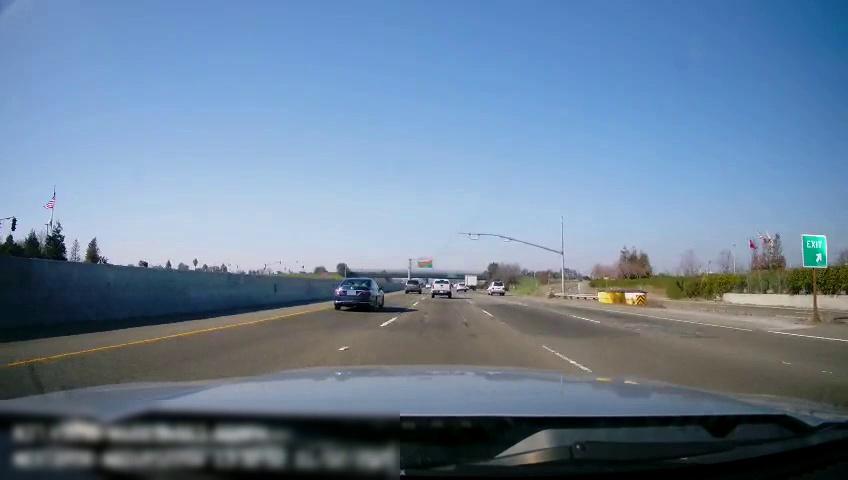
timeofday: Day
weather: Sunny
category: Drivable Space
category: Drivable Space
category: Vehicles | Car
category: Vehicles | SUV
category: Vehicles | Truck
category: Vehicles | SUV
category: Vehicles | Other LV
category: Vehicles | SUV
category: Lanes | Alternate Lane
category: Lanes | Current Lane
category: Lanes | Current Lane
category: Lanes | Alternate Lane
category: Lanes | Alternate Lane
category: Lanes | Alternate Lane
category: Lanes | Alternate Lane
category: Traffic | Lights
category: Traffic | Signs